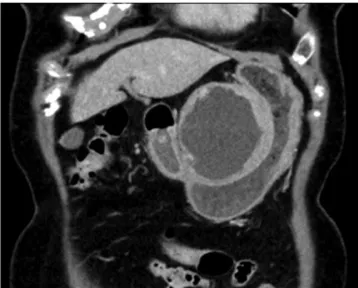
Abdominal enhanced computed tomography. A smooth-surfaced tumor measuring 70 x 70 mm is noted at the lesser curvature of the middle stomach. The tumor has an internal low-density area and a thick peripheral high intensity area which has an unclear boundary between the stomach. The tumor was suspected to be a submucosal tumor.
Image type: radiology (ct)